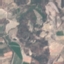
Label: PermanentCrop